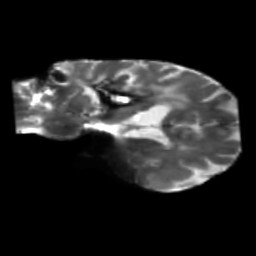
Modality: T2w
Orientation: coronal
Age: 51
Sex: female
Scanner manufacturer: siemens
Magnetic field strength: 3 T
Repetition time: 5.25 s
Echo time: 0.08 s